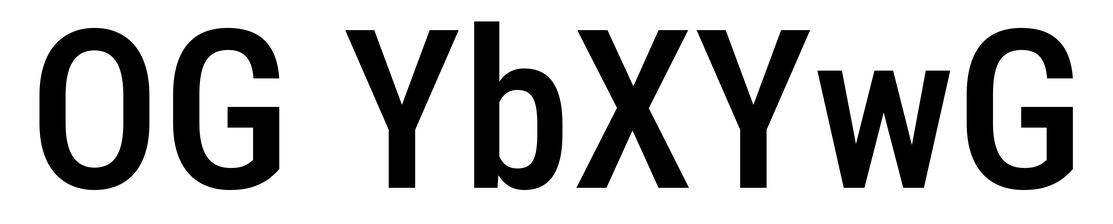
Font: Roboto_Condensed_Medium